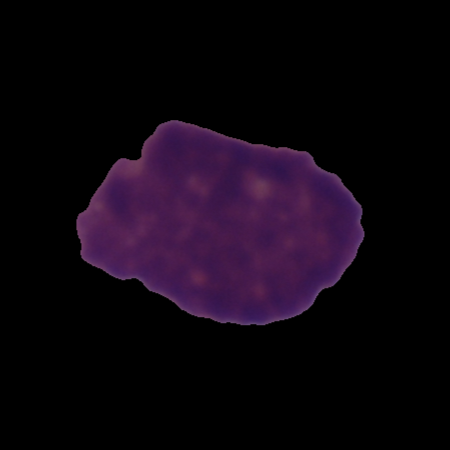
Label: cancer